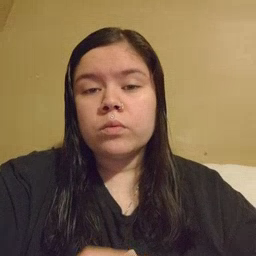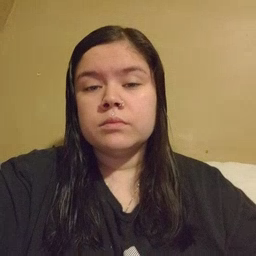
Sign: old